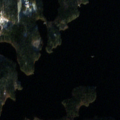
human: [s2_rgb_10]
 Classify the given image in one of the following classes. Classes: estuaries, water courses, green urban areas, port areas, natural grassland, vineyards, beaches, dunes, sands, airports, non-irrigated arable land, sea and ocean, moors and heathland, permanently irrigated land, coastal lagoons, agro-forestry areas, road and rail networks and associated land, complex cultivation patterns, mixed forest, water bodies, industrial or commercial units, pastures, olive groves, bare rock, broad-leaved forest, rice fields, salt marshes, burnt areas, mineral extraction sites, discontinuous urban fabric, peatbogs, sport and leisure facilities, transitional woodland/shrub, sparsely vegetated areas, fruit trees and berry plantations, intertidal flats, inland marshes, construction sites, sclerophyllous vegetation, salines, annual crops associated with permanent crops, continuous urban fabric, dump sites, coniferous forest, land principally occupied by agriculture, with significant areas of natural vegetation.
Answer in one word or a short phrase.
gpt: coniferous forest, mixed forest, water bodies